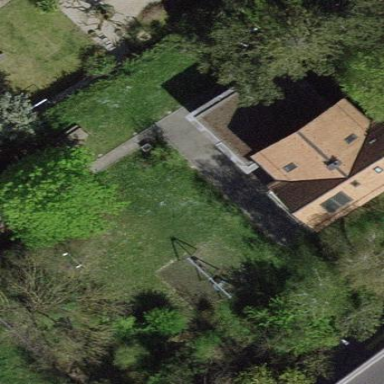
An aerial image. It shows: Garden enclosed by fence.